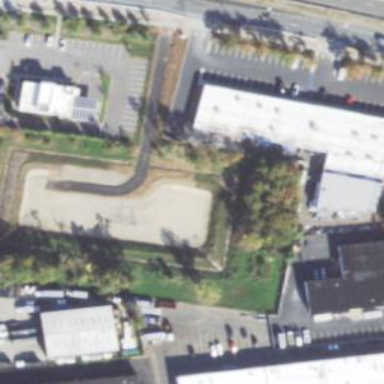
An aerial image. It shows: Commercial building.